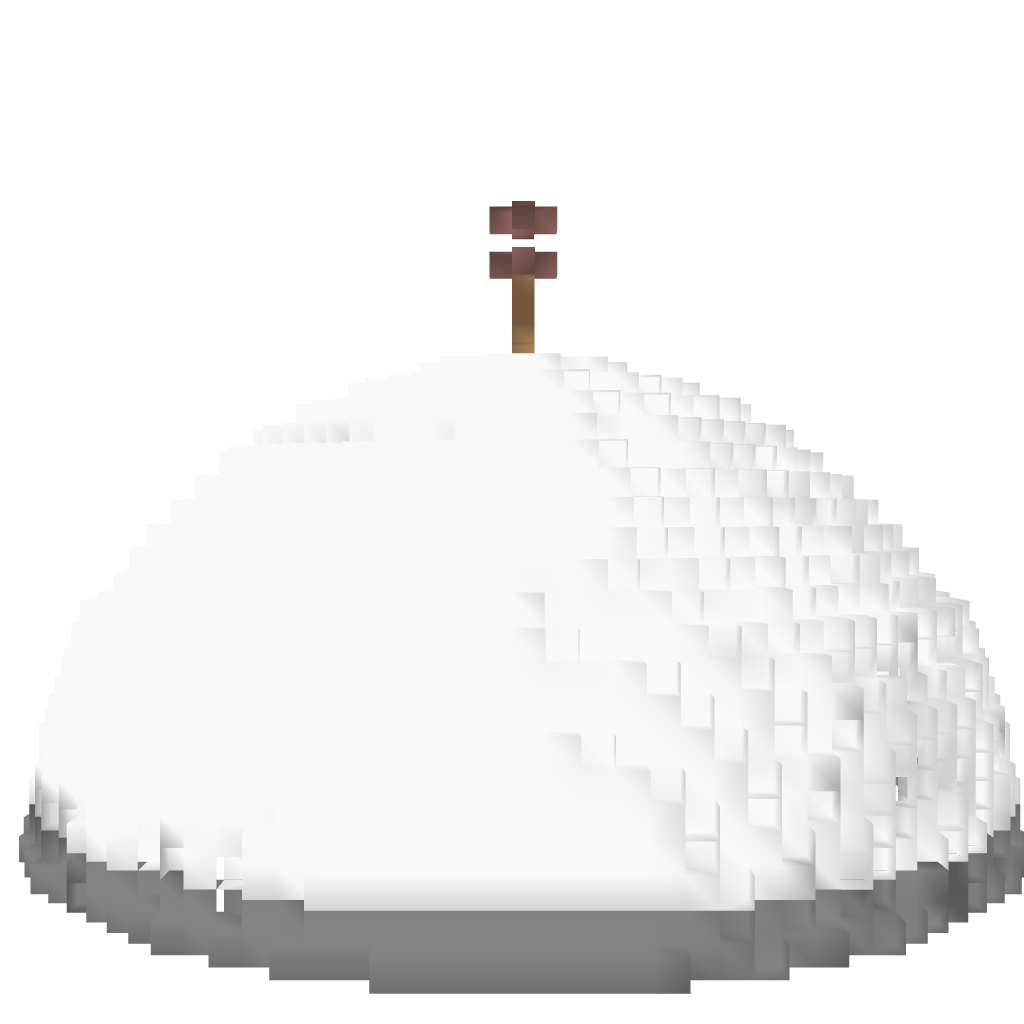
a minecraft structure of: Glass Dome bad low quality